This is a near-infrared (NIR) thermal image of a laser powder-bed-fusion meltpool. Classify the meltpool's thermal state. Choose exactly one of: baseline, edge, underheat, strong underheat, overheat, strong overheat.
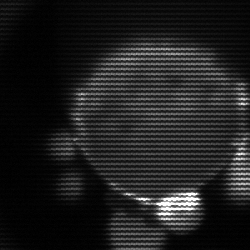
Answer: edge